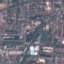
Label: Residential